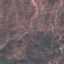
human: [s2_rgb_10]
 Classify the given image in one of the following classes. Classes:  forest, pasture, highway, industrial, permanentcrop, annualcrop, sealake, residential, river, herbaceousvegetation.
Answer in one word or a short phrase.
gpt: HerbaceousVegetation